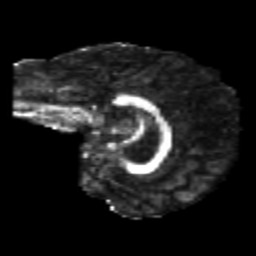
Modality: FA
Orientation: sagittal
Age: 26
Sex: female
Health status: healthy
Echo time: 0.074 s